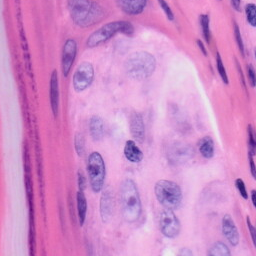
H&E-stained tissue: Skin